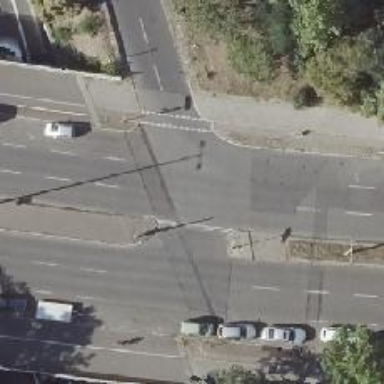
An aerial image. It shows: Asphalt road with secondary link designation.